Interaction volume radius: 5 \u00c5
Interaction volume height: 10 \u00c5
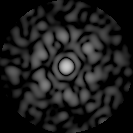
Disorder parameter: 0.8705